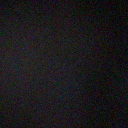
Screen state: off